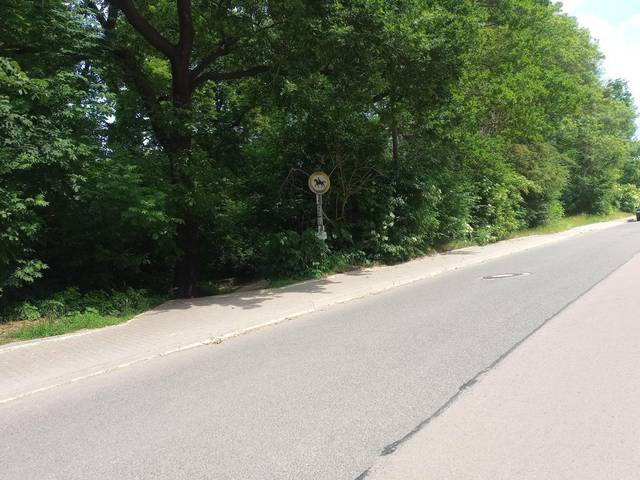
Region: Germany
Coordinates: 51.787, 11.722